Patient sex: M
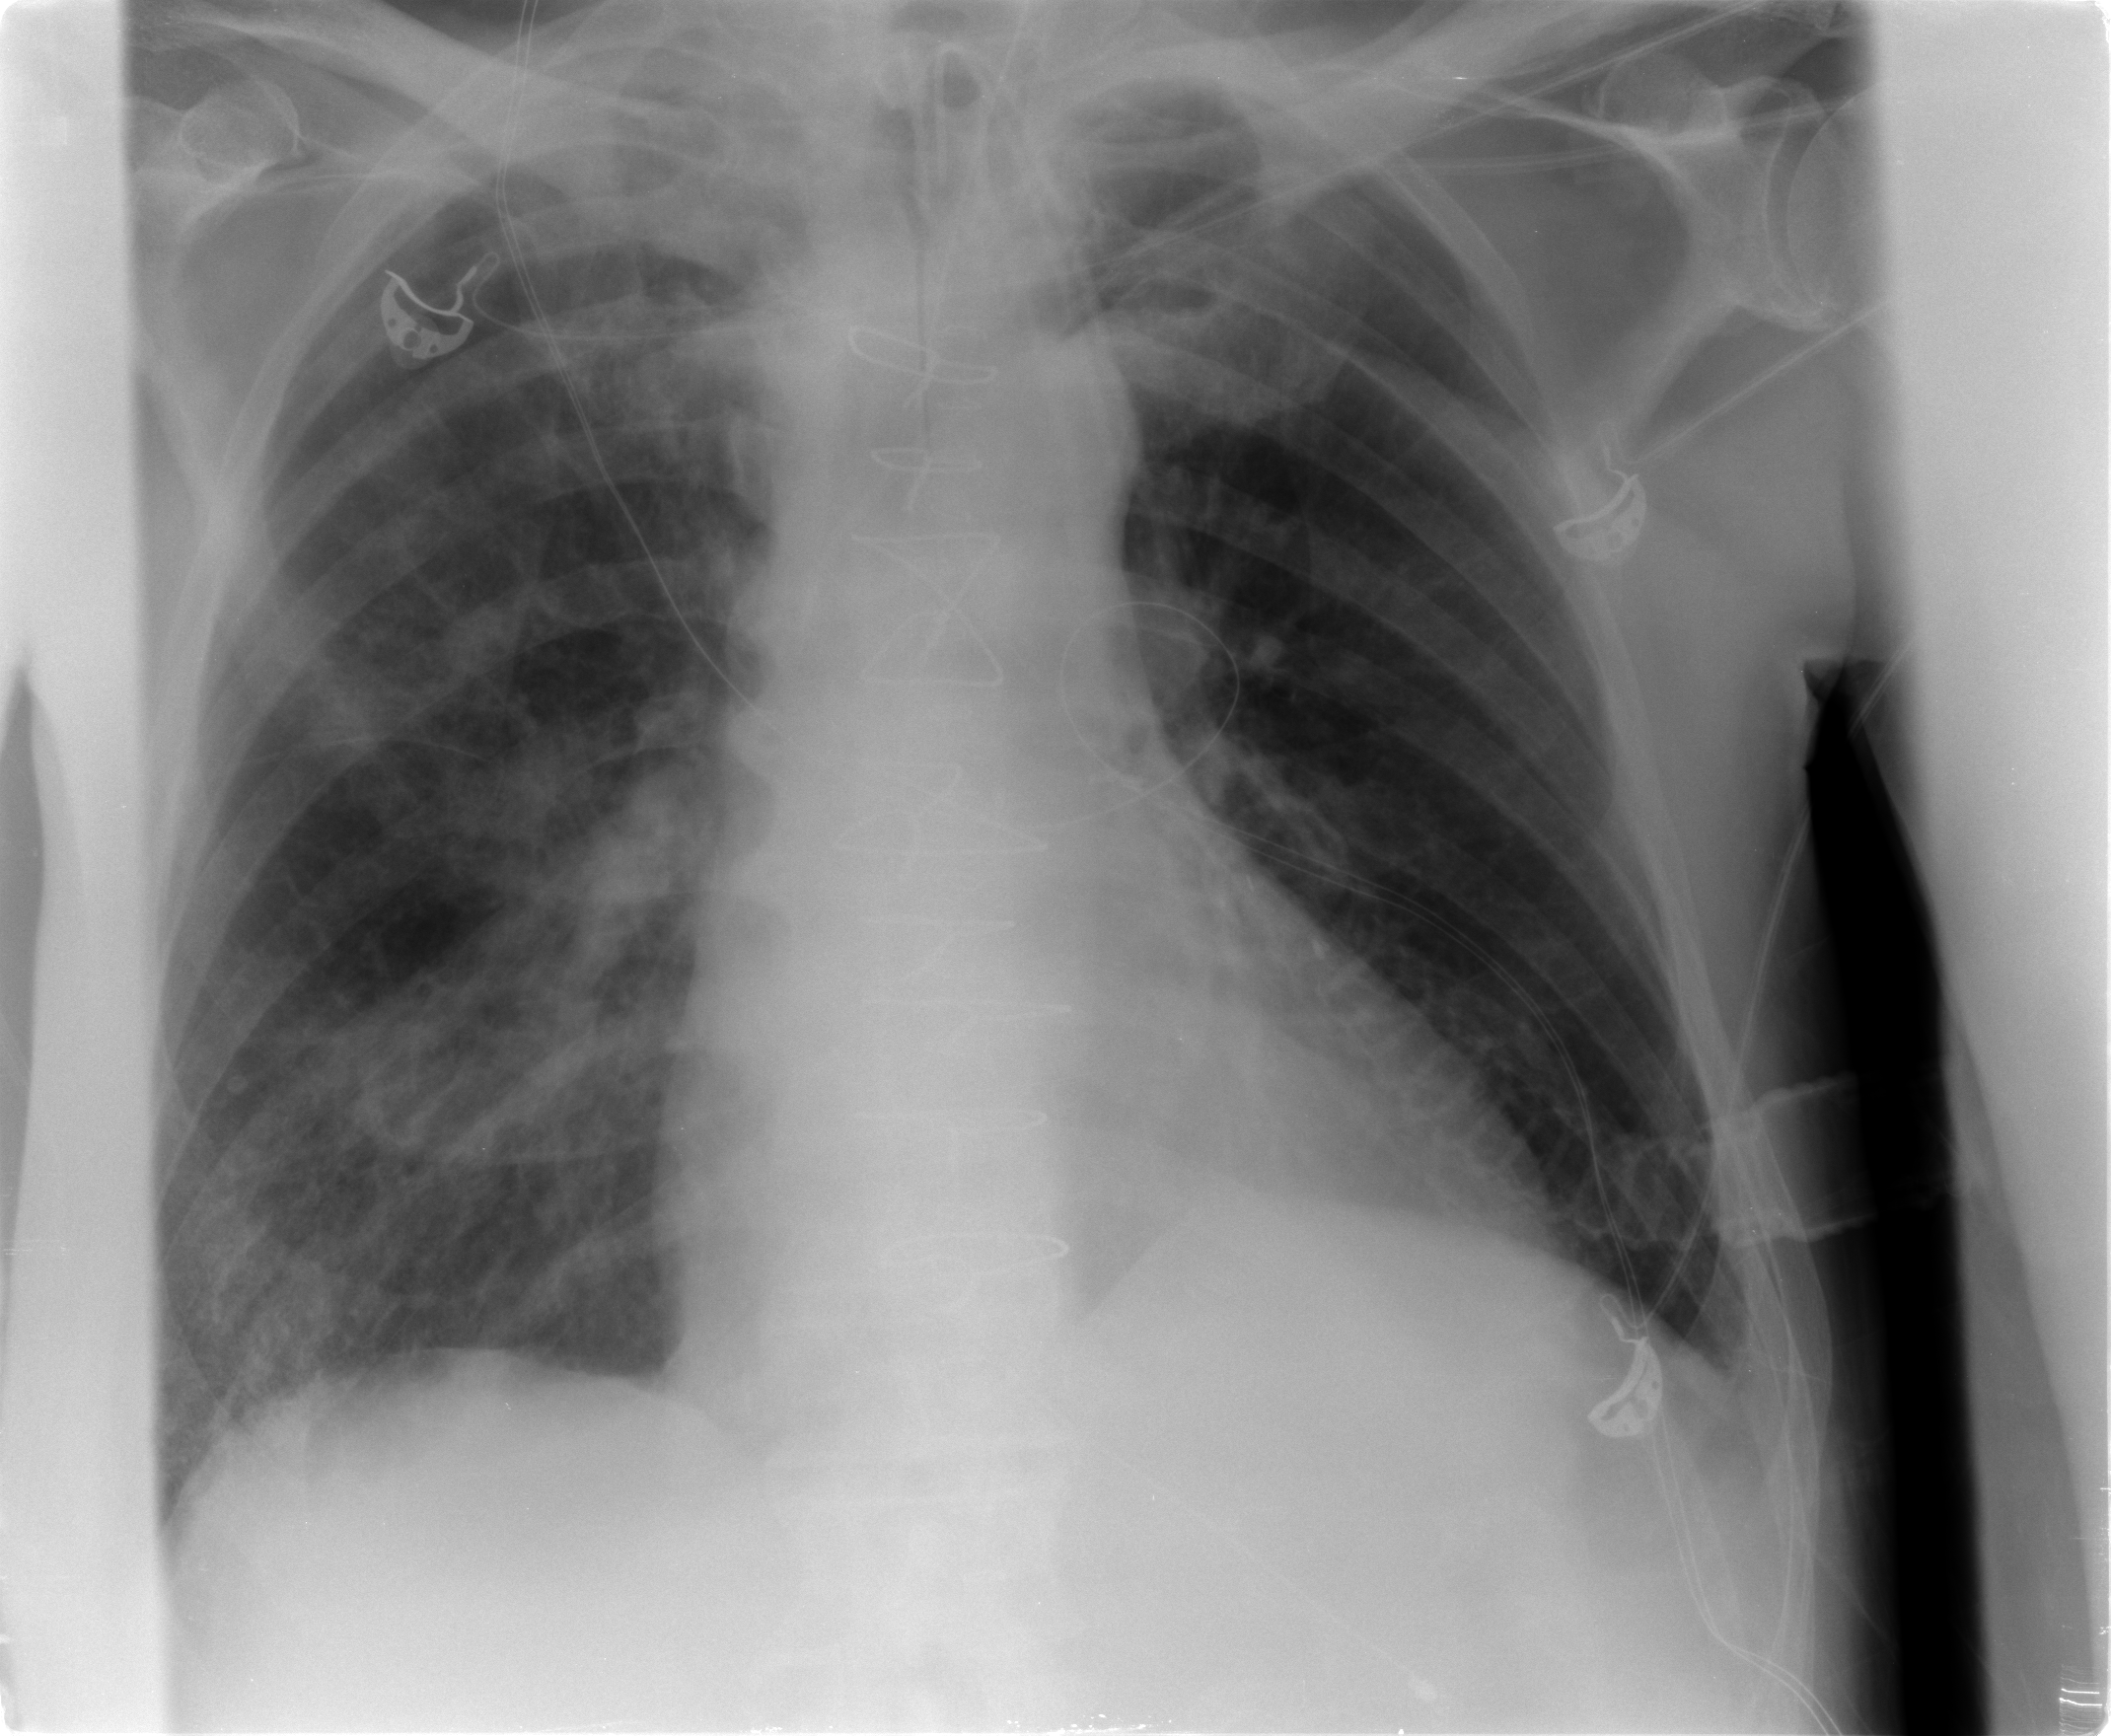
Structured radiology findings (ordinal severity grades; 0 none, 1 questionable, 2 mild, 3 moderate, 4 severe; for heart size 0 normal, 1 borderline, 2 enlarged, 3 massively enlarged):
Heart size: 1
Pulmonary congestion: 0
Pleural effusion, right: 1
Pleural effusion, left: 0
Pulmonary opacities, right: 3
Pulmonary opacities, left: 0
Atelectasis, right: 2
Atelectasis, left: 0